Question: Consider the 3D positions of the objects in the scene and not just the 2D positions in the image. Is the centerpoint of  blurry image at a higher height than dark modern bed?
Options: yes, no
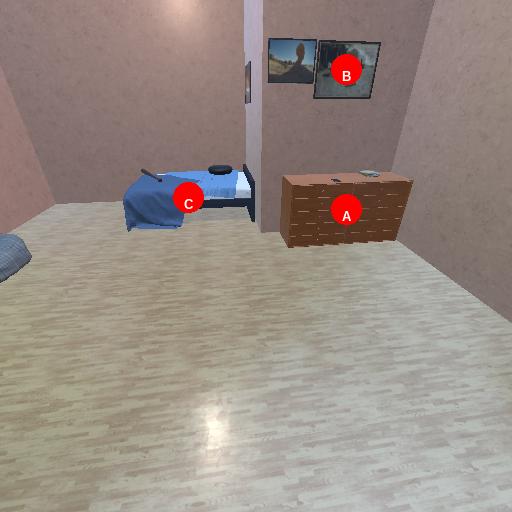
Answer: yes